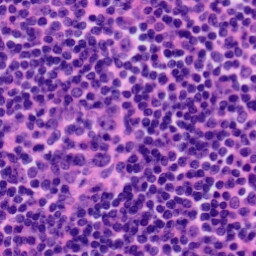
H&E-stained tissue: Tonsil